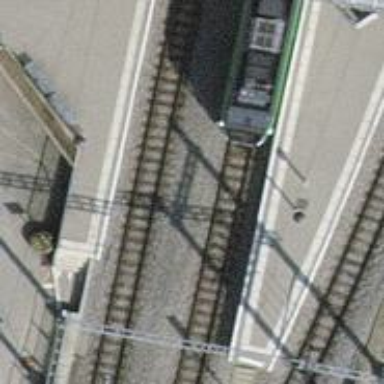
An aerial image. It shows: Stop for light rail public transport on the railway.